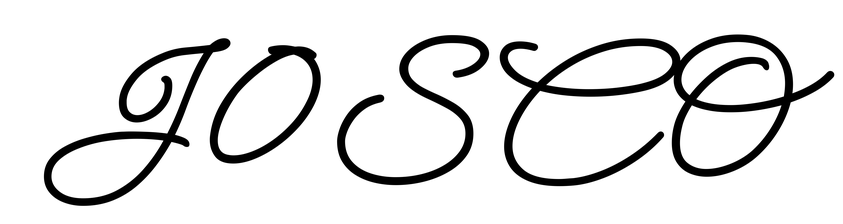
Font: MeowScript-Regular